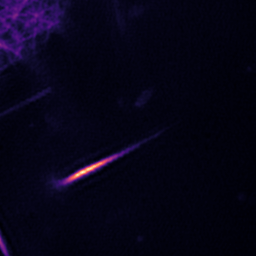
Label: Super-resolution F-actin image